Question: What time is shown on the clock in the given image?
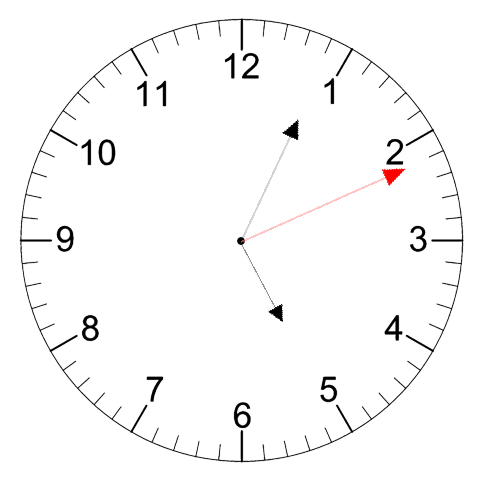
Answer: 05:04:11